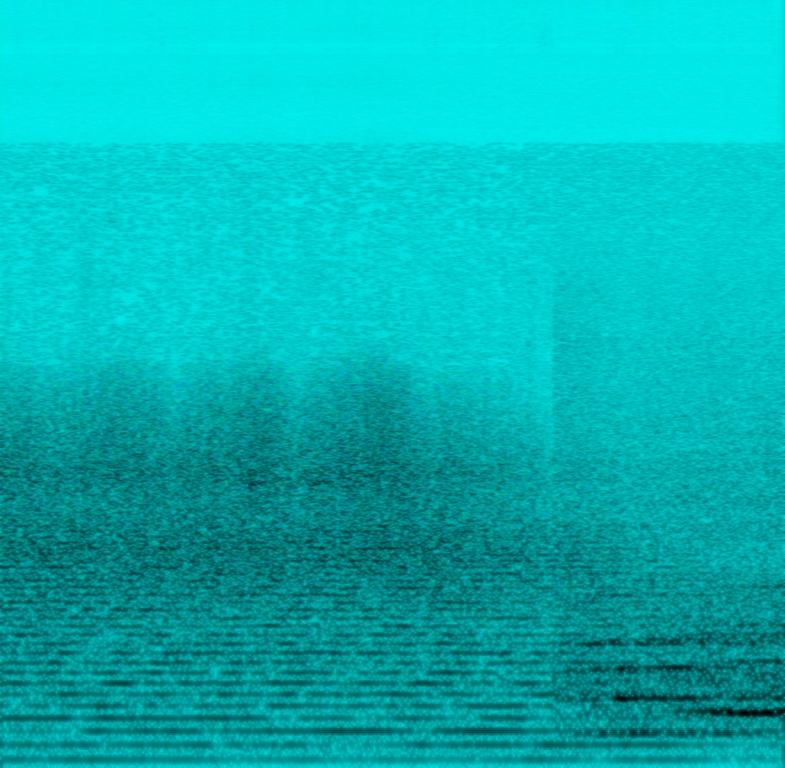
The track features a scary and cinematic atmosphere. Doom-like sounds play a progression that evokes a horror feeling. The instrumental is simple and almost abstract.